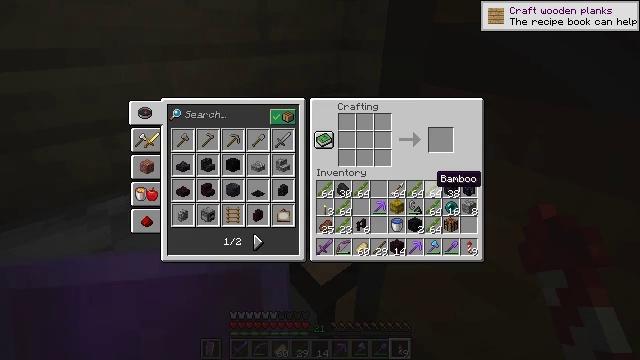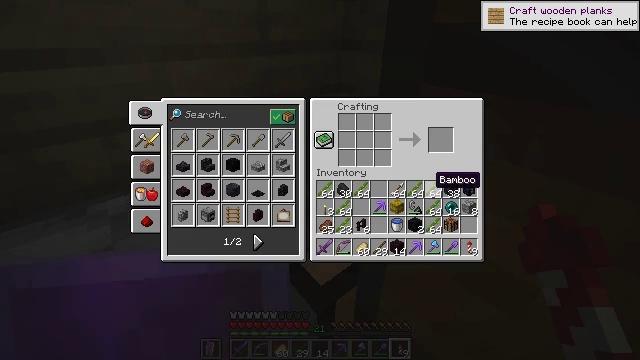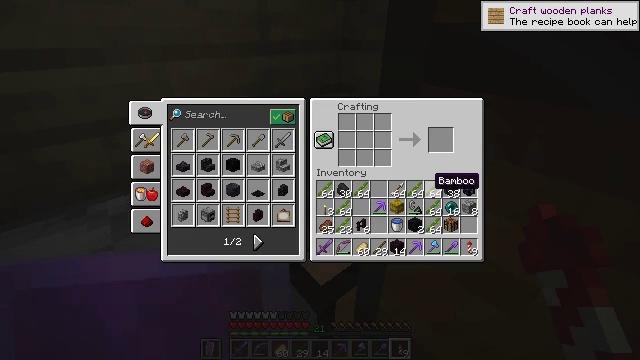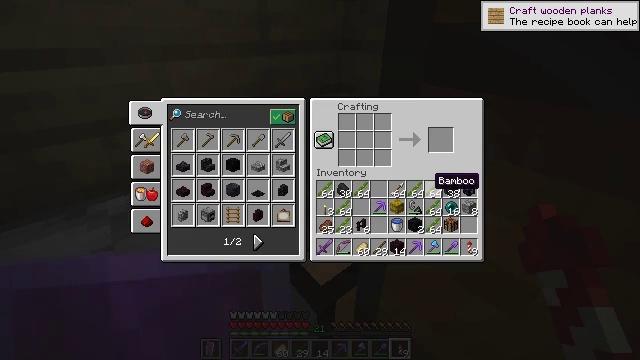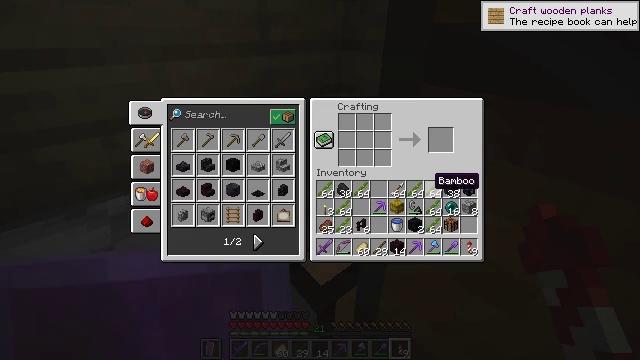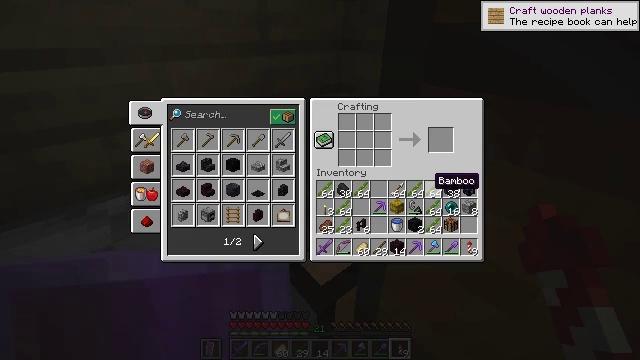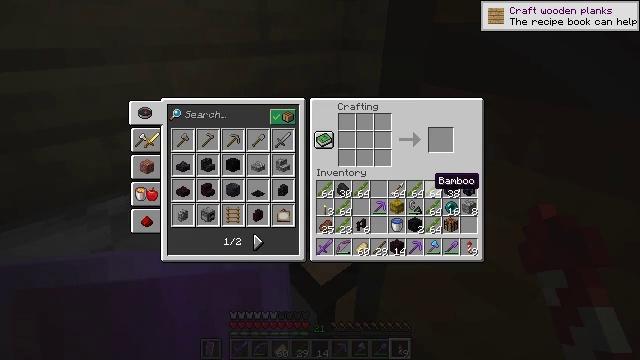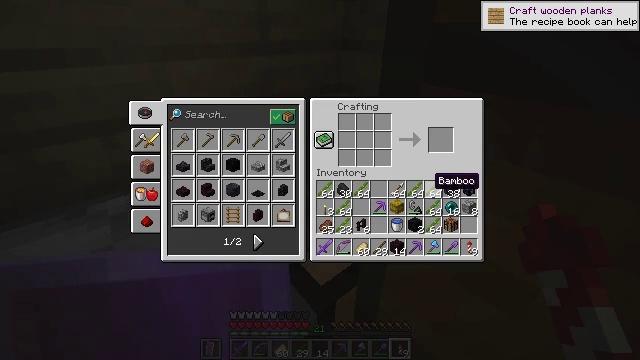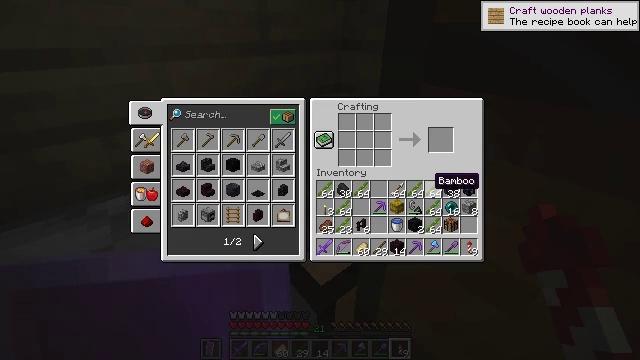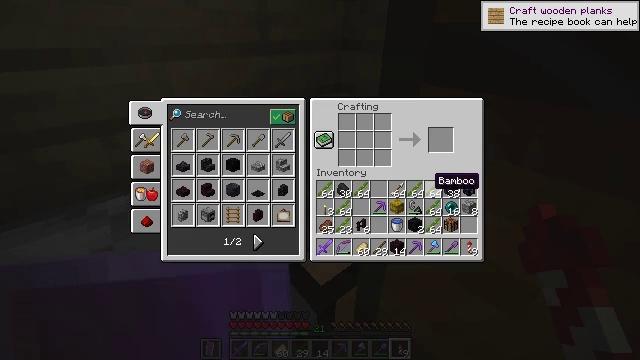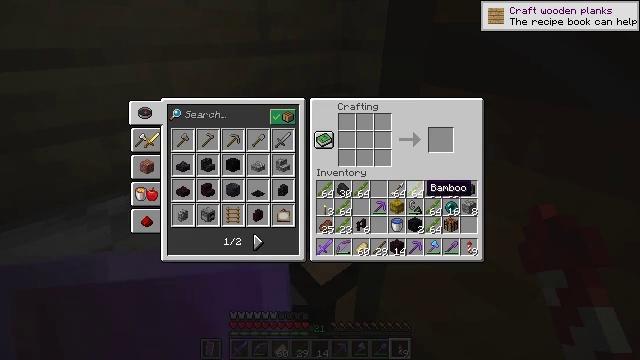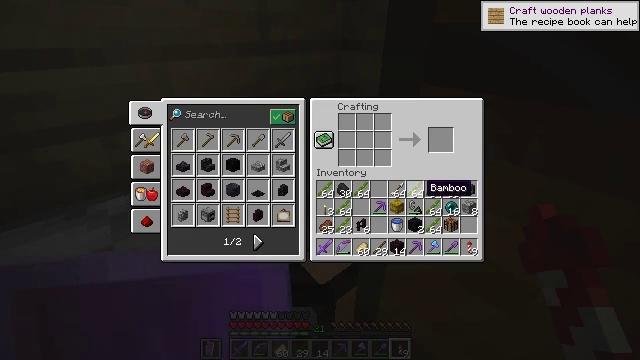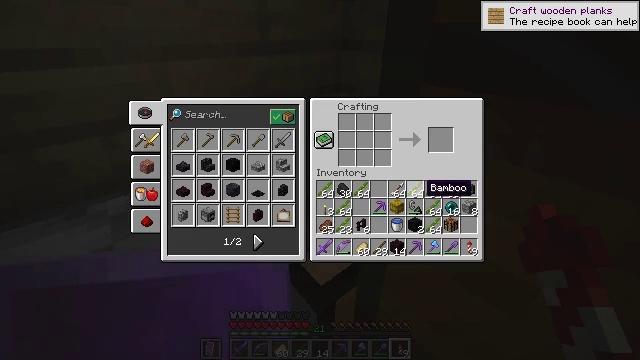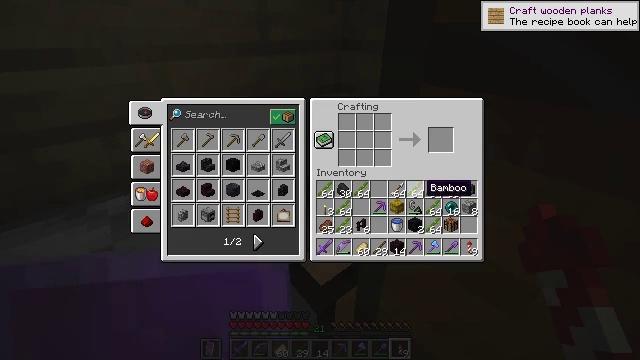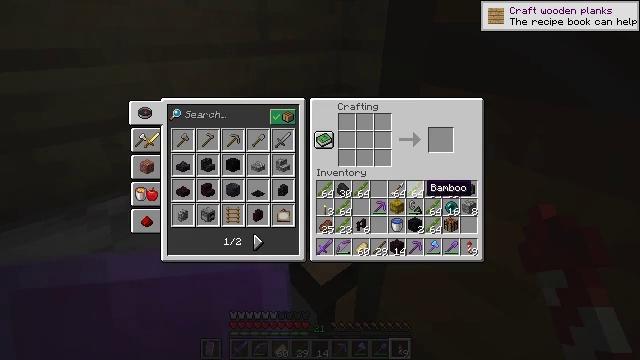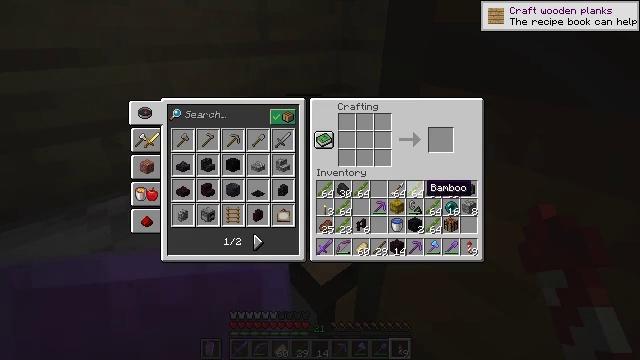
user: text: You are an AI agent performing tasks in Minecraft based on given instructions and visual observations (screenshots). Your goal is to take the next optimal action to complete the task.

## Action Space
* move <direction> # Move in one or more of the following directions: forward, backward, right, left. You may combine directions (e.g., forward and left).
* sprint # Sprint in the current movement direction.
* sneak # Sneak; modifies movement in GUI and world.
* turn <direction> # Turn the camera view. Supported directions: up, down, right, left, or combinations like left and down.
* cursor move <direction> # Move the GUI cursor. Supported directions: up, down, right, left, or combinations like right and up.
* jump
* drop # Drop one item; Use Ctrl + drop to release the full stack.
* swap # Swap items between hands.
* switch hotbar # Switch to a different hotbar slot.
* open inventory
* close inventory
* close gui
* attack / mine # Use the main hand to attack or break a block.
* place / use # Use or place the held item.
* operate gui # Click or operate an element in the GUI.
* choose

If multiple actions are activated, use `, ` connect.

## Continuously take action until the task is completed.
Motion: motion action
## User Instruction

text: Use the furnace to smelt netherrack into nether brick.
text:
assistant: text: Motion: no_op
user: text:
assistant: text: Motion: no_op
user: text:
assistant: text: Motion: no_op
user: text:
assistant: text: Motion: no_op
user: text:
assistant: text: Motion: no_op
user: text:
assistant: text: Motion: no_op
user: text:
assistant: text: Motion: no_op
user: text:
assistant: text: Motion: no_op
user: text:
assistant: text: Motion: no_op
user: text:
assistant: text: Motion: turn left and down
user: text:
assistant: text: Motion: no_op
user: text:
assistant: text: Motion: no_op
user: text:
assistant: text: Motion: no_op
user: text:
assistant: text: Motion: no_op
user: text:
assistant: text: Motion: no_op
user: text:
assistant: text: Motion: no_op
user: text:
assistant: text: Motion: no_op
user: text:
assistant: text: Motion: no_op
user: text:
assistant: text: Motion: no_op
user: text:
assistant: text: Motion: no_op
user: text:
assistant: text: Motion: no_op
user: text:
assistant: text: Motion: turn left and down
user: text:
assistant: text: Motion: turn left
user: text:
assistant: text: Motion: no_op
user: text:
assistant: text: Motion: no_op
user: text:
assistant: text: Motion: no_op
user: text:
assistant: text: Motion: no_op
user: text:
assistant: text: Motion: no_op
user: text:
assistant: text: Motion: no_op
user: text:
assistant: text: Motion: no_op